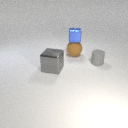
small gray rubber cylinder to the right of large gray metal cube